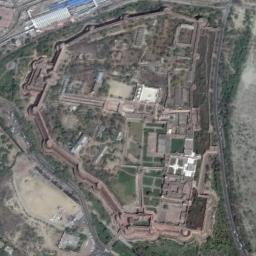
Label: palace